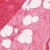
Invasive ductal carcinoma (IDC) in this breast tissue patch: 0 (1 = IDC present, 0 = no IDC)